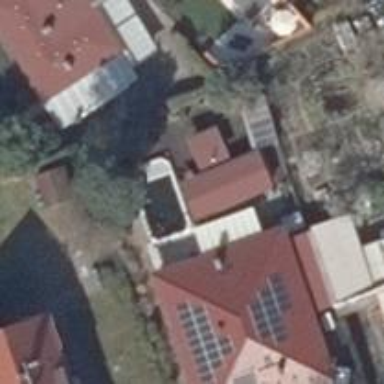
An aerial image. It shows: Detached building with hipped roof.